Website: apple
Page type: newsletter-management
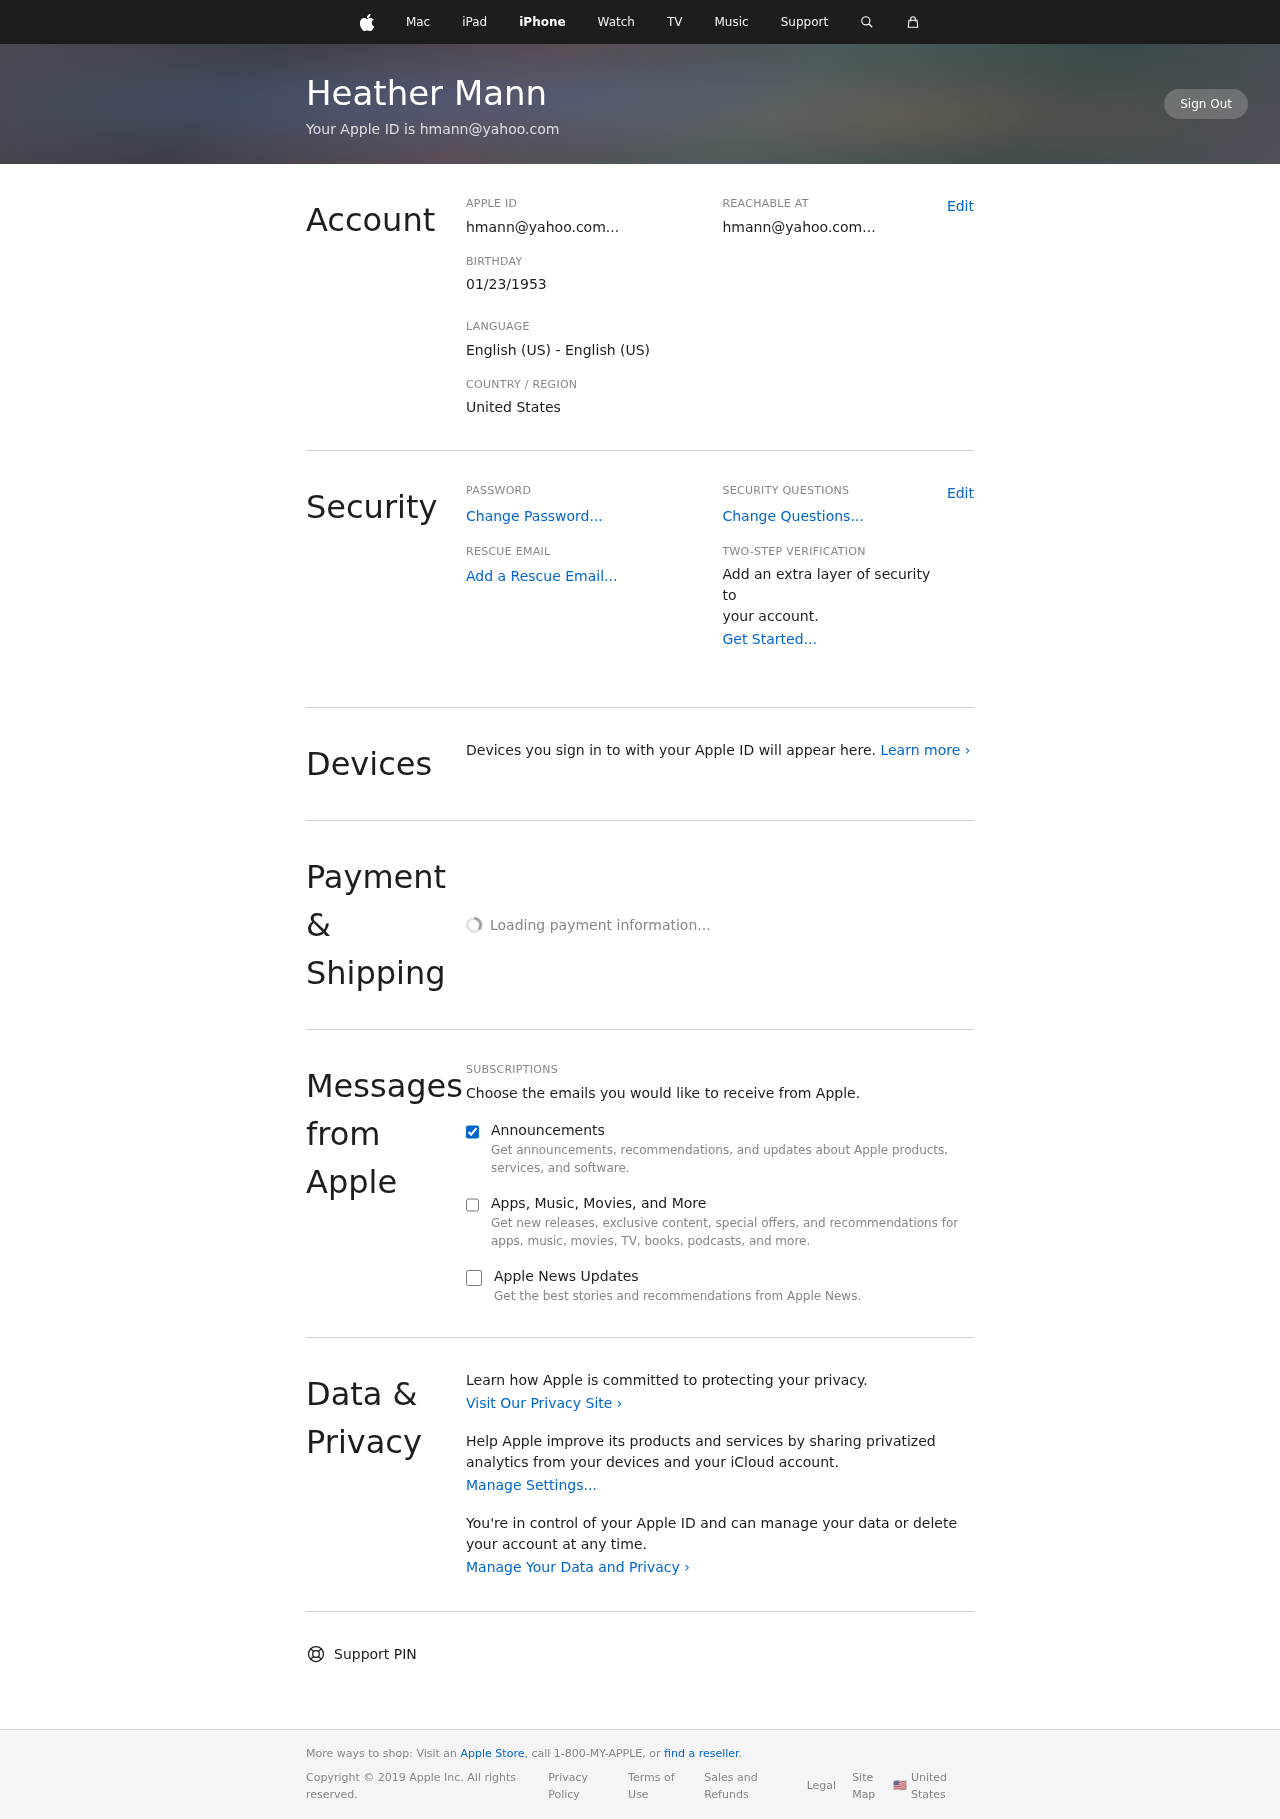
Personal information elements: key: PII_COUNTRY
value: United States
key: PII_DOB
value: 01/23/1953
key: PII_EMAIL
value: hmann@yahoo.com
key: PII_EMAIL
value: hmann@yahoo.com...
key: PII_FULLNAME
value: Heather Mann
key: PII_EMAIL2
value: hmann@yahoo.com...